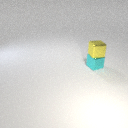
small cyan metal cube below small yellow metal cube